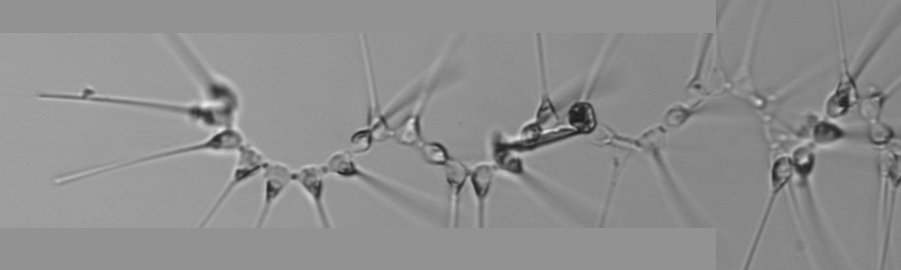
Label: Asterionellopsis_glacialis